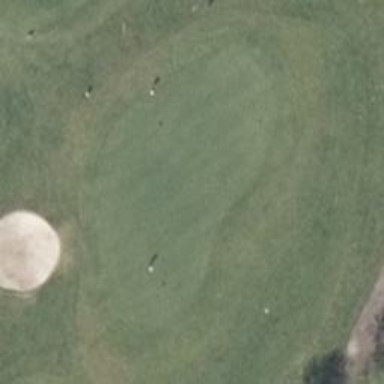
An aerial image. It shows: Golf green.